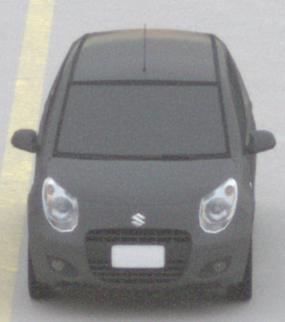
Make: Suzuki
Model: Alto 1.0
Detailed model: Alto (V)
Model produced from: 2011/02
Model produced until: 2011/03
Doors: 5
Color: gray
Road condition: dry road
Daytime: sunrise or sunset
Contrast: low contrast